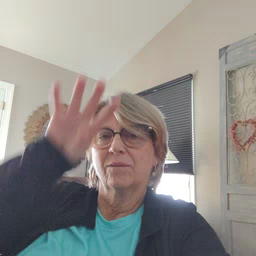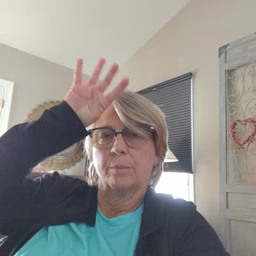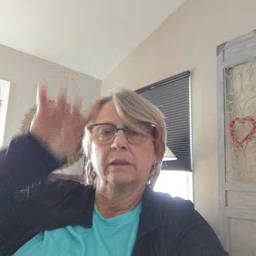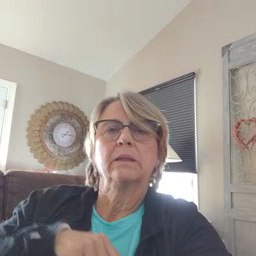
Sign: fireman